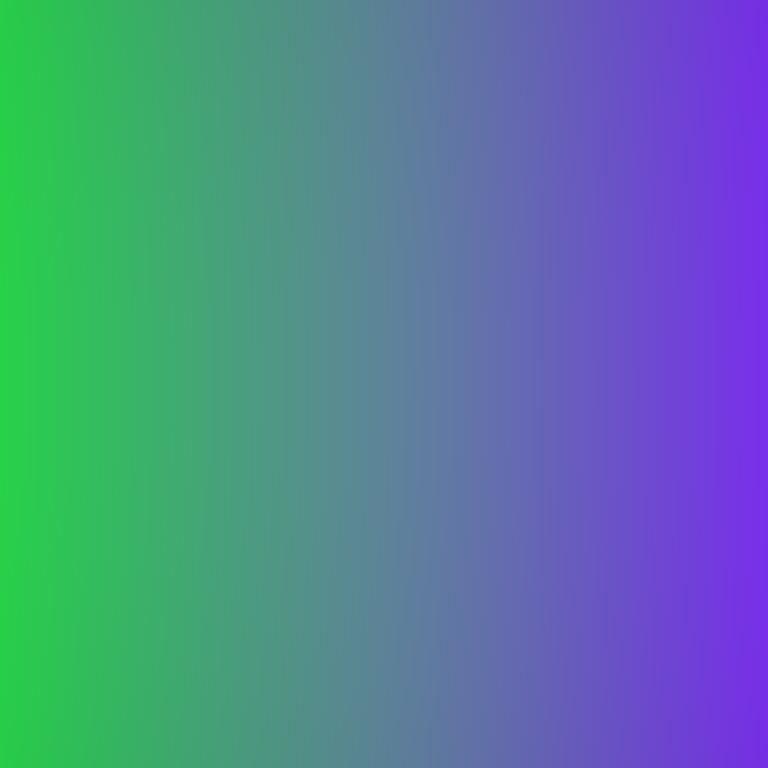
Abstract light effect, smooth gradient from vibrant green to deep purple, calm atmosphere, soft blend, no room, no furniture, no objects.